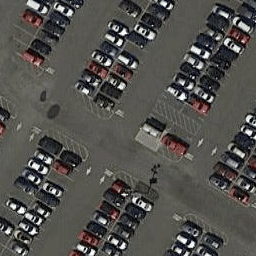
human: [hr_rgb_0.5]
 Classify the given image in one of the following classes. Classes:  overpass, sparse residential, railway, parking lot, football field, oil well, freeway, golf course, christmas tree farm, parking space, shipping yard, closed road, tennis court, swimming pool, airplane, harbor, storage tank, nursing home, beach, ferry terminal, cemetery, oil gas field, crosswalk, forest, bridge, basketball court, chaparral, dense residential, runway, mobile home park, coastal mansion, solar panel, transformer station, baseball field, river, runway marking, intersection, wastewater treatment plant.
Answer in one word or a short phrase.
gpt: parking lot